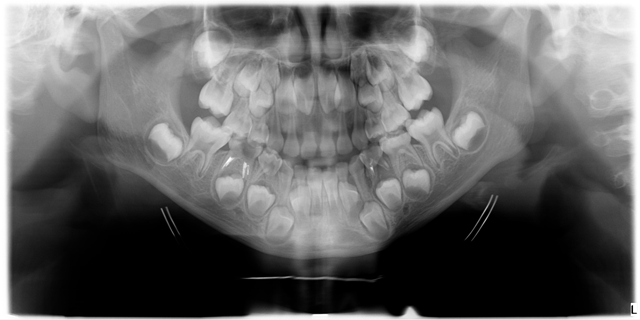
child